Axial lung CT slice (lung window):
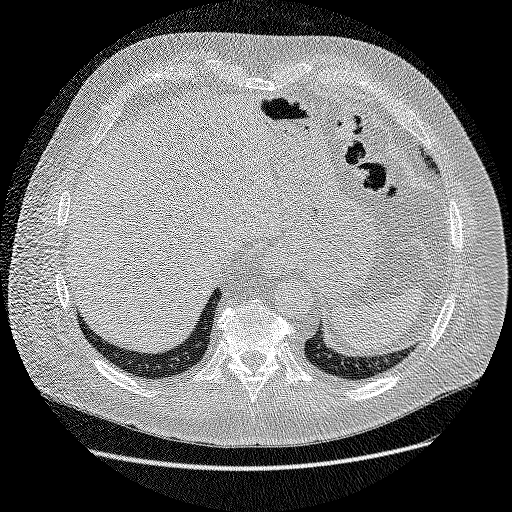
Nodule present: no